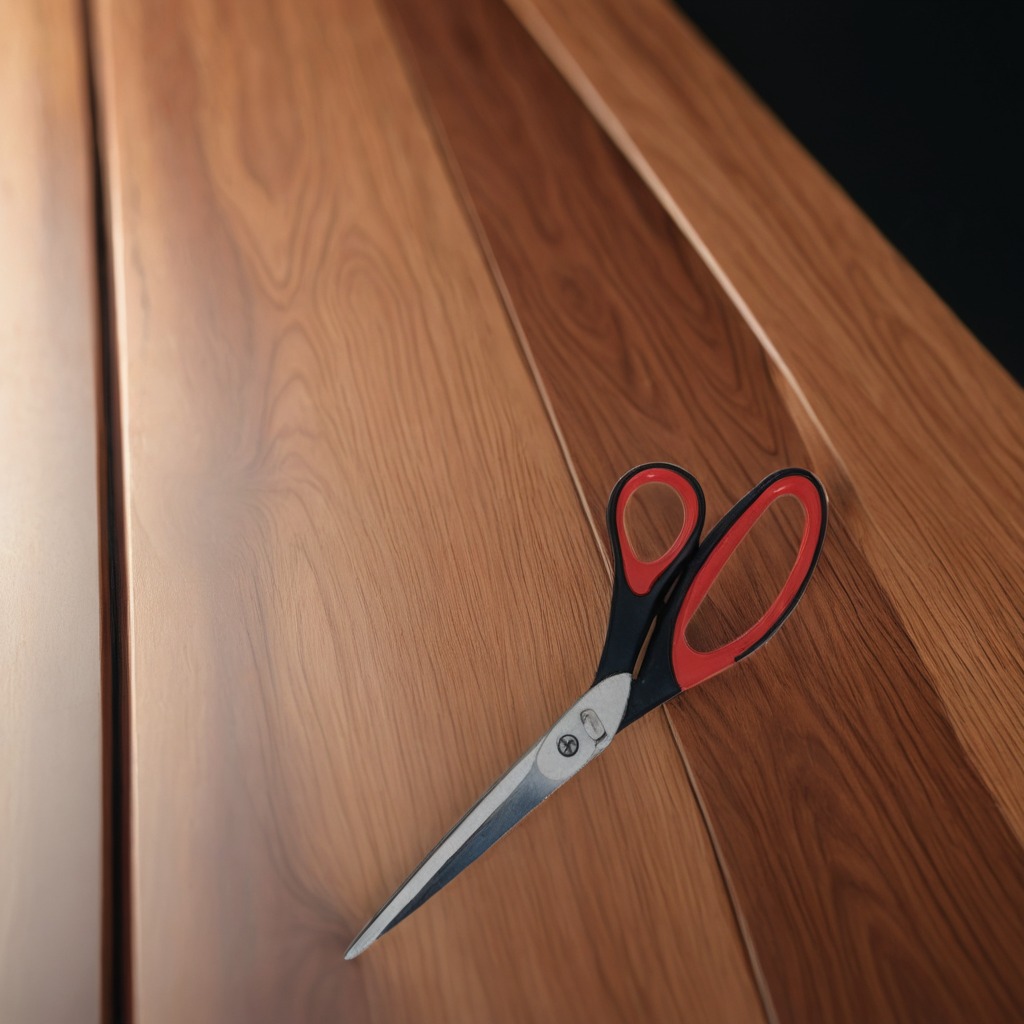
A scissor is lying on the wooden table in a carpentry studio.